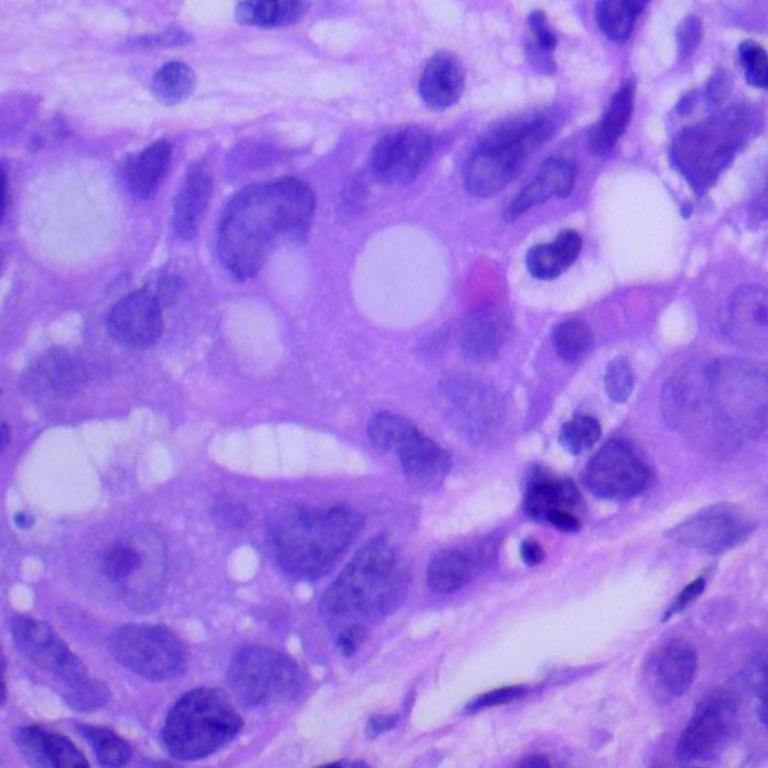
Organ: lung
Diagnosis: adenocarcinomas